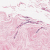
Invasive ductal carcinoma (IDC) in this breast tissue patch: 0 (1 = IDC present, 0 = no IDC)